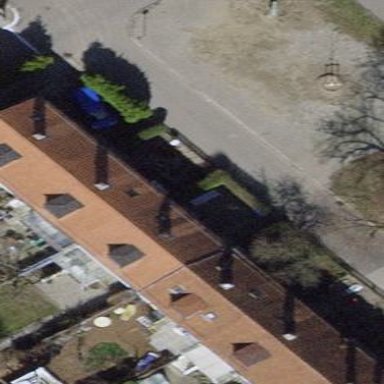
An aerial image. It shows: Semidetached house with gabled tile roof.